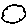
Label: cloud